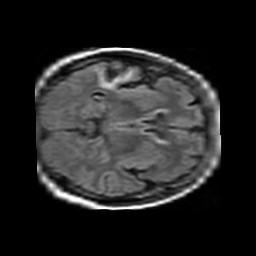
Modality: FLAIR
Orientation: axial
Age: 62
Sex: female
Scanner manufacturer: philips
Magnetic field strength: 1.5 T
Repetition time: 11 s
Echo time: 0.14 s